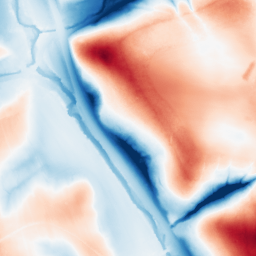
Category: edge_preserving
Decomposition family: guided
Decomposition parameters: radius: 32
eps: 1
Upsampling method: sinc_blackman
Upsampling parameters: scale: 4
kernel_size: 16
Upsampling scale: 4